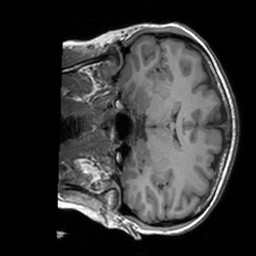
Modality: T1w
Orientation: coronal
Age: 23
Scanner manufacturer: siemens
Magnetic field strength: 3 T
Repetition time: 1.9 s
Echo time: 0.00252 s